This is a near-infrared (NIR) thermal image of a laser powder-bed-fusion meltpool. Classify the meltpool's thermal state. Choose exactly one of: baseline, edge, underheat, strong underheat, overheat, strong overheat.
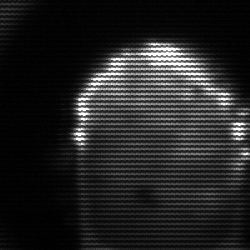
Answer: baseline